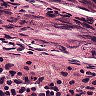
Metastatic tissue present: yes